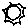
Label: sun